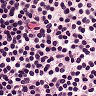
Metastatic tissue present: no